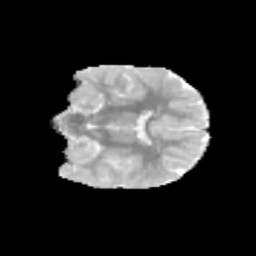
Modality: MD
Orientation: coronal
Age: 9
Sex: female
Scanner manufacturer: siemens
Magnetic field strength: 3 T
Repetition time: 3.8 s
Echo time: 0.07 s